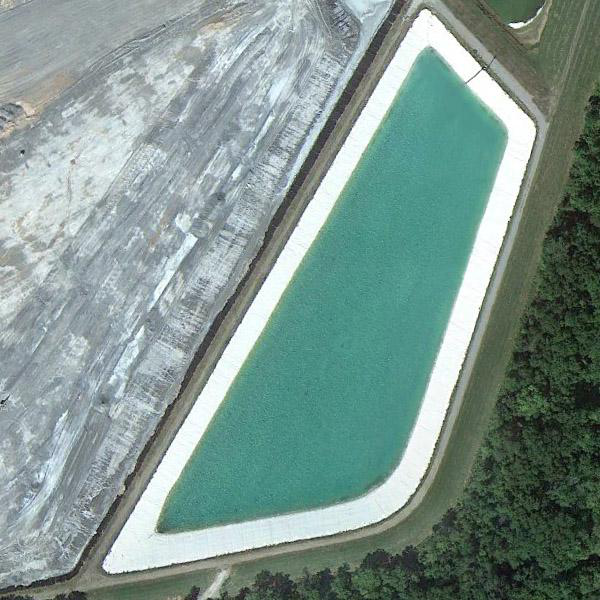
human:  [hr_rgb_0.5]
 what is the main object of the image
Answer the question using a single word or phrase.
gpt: pond